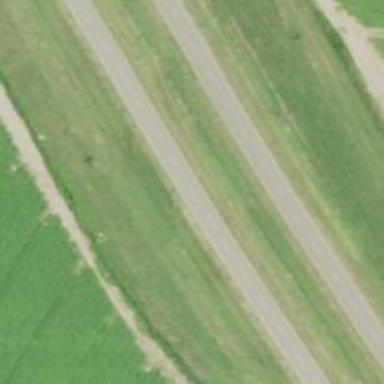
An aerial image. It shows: This image shows trunk highway that functions as expressway.